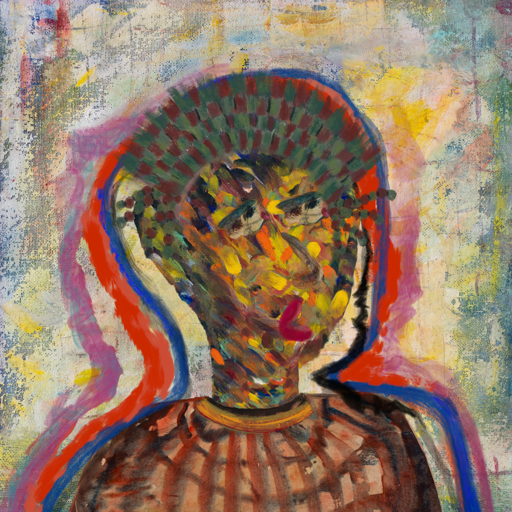
Background: Irani, Head And Neck Side: An_Impression, Face Side: Pipe, Bust: Orphan, Hair Side: Experience, Head Accessory: After_Raid_Crown, Second Necklace: Blank, Necklace: Mother_And_Son_Son, Baby: Blank